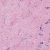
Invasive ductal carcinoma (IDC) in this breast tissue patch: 1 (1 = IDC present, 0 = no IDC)